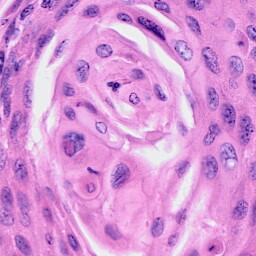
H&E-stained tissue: Cervix